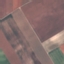
Land use / land cover class: AnnualCrop